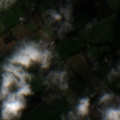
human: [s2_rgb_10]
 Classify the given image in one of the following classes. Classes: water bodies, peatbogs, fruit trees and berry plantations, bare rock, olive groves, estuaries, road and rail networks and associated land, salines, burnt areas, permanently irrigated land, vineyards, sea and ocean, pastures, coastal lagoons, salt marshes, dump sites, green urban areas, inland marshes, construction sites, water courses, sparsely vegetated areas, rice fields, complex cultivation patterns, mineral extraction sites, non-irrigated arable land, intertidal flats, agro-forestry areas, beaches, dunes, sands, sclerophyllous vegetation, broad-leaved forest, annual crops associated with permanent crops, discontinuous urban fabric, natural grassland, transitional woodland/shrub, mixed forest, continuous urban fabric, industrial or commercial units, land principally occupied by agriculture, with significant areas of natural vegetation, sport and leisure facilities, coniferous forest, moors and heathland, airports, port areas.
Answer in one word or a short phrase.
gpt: non-irrigated arable land, pastures